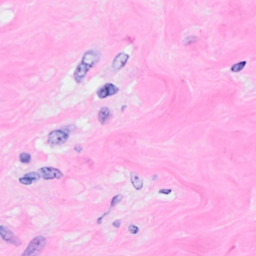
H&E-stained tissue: Breast